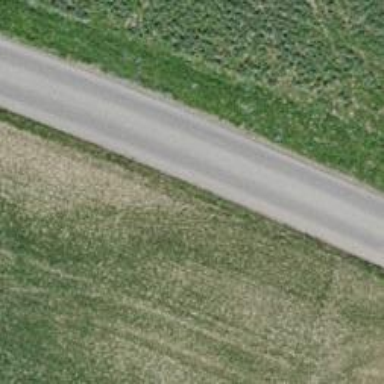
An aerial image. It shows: Asphalt track with grade1 quality. It is designed for agricultural vehicles.